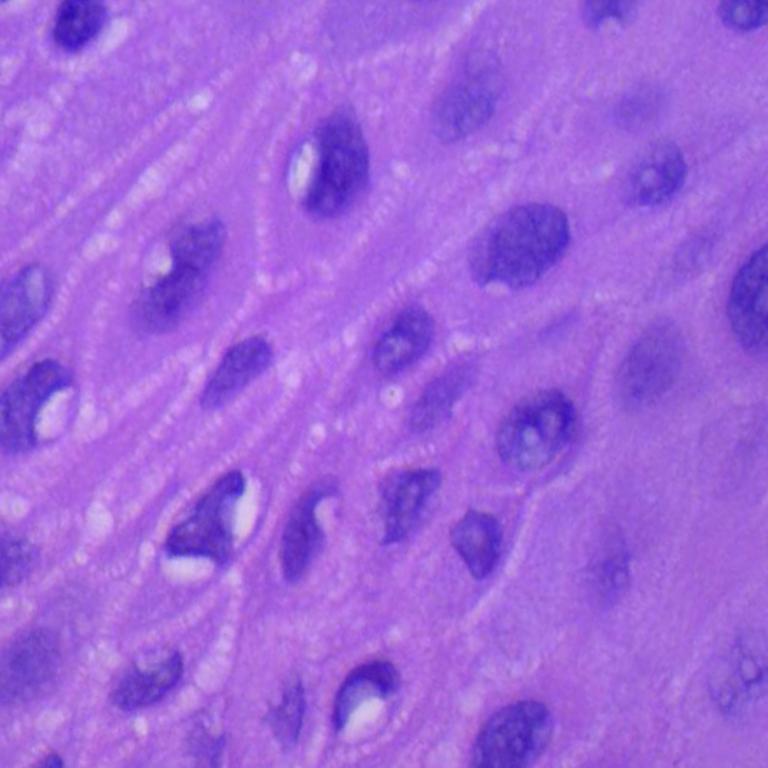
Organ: lung
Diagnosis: squamous carcinomas